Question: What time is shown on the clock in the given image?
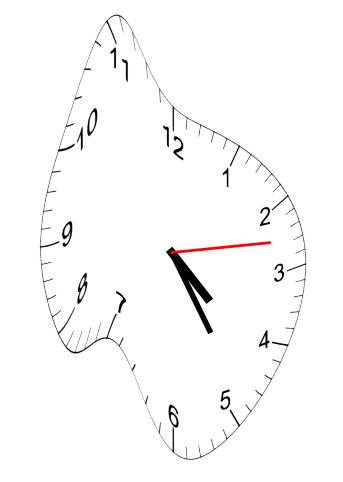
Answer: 04:24:13